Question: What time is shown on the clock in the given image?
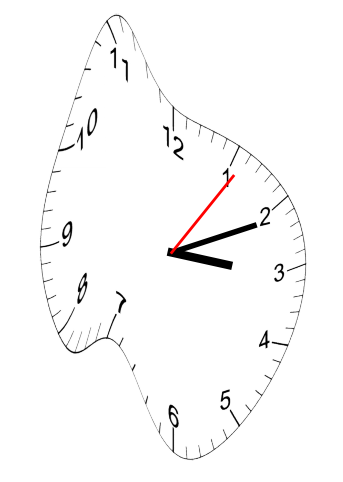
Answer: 03:11:06